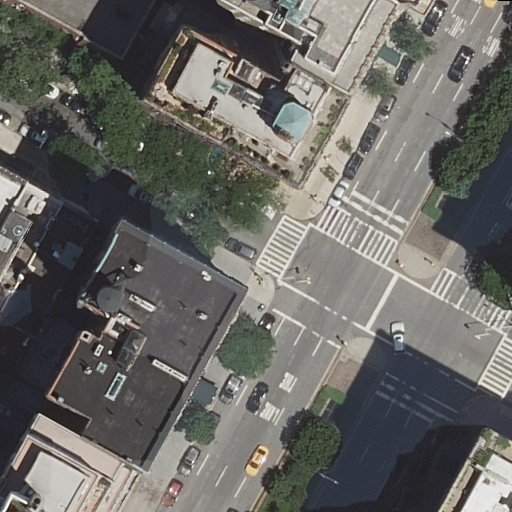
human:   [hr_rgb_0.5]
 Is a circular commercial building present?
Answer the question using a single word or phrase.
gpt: no

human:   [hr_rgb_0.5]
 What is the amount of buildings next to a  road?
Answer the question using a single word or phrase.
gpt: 9

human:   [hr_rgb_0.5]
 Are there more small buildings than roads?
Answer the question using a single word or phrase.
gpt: no

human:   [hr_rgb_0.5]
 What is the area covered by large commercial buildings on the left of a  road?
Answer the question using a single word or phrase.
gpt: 0m2

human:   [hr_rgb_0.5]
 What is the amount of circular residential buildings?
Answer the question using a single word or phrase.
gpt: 0

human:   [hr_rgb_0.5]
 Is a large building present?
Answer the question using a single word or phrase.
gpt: yes

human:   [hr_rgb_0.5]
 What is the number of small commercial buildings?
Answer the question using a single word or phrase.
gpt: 0

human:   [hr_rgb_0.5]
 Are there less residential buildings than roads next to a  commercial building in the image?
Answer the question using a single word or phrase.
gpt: no

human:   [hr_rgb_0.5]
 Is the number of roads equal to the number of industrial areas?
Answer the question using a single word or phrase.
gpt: no

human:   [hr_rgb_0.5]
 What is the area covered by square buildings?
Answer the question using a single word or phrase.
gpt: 0m2

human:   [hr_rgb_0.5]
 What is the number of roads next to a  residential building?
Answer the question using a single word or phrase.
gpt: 3

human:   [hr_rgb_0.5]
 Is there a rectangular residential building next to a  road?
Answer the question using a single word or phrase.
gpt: yes

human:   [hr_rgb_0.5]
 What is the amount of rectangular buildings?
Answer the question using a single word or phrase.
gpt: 6

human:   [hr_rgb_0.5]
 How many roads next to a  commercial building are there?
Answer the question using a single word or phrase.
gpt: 0

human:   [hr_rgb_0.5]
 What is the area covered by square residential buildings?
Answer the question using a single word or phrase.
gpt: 0m2

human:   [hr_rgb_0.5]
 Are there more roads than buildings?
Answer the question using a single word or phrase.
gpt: no

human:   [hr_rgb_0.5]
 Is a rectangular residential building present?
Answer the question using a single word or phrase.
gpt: yes

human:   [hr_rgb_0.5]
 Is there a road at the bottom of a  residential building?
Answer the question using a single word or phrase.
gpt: yes

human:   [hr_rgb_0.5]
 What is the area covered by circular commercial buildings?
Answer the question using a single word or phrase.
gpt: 0m2

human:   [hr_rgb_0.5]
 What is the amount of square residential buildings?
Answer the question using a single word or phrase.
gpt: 0

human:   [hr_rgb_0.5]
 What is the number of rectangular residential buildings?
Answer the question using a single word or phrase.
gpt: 5

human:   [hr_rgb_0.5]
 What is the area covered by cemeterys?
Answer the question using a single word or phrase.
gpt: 0m2

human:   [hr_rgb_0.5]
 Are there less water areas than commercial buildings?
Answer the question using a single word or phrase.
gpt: no

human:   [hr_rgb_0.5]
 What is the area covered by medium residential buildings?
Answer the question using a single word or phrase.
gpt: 1163m2

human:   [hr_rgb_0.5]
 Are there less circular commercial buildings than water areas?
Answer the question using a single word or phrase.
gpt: no

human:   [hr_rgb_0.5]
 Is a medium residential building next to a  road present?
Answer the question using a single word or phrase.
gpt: yes

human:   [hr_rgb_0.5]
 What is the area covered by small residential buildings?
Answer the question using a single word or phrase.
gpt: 40m2

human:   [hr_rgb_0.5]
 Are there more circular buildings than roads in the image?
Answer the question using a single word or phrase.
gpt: no

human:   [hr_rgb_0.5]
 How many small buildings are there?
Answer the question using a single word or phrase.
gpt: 1

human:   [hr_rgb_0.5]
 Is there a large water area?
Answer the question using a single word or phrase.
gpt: no

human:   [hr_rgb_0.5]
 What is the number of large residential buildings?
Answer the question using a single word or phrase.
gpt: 2

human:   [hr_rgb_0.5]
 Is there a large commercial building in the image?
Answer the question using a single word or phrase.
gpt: no

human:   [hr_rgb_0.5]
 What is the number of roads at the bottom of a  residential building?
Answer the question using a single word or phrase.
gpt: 2

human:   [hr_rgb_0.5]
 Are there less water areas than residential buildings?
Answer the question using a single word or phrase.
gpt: yes

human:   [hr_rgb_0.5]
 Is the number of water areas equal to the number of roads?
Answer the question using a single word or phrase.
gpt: no

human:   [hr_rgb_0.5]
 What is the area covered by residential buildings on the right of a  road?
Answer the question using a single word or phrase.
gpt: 176m2